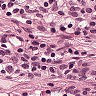
Metastatic tissue present: no